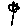
Label: flower